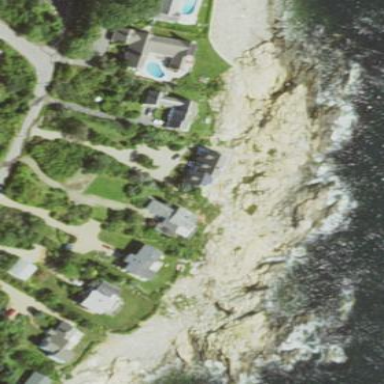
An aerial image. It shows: Rocky area affected by tidal movements.